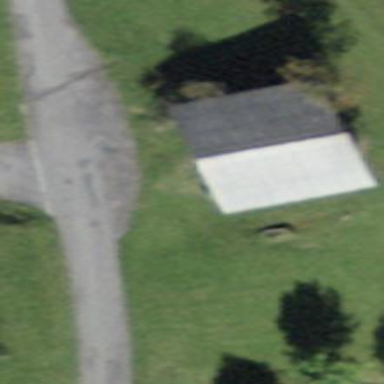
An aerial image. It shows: Rural barn.